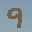
Label: 9